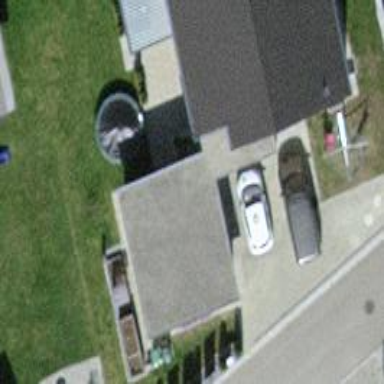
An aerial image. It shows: Garage building.